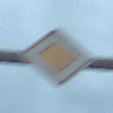
Verkehrszeichen: Vorfahrtsstrasse
Umgebung: Outdoor, RoadRail
Tageszeit: SunriseSunset
Wetter: PartlyCloudy
Licht: Natural
Jahreszeit: NotSpecified
Kontrast: LowContrast